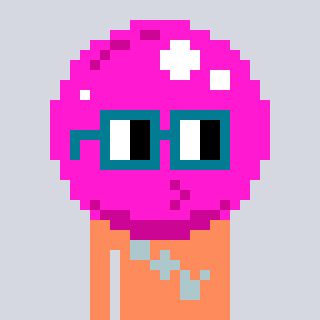
a pixel art character with square dark green glasses, a bubblegum-shaped head and a peachy-colored body on a cool background